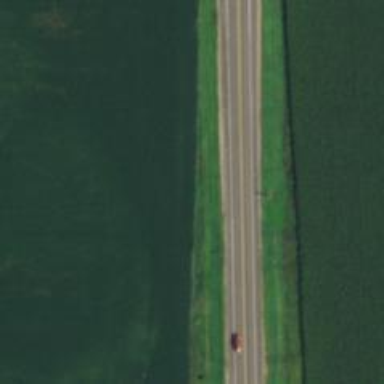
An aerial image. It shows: Asphalt road designated as trunk highway.